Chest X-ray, PA view. Patient: 64 years old, sex M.
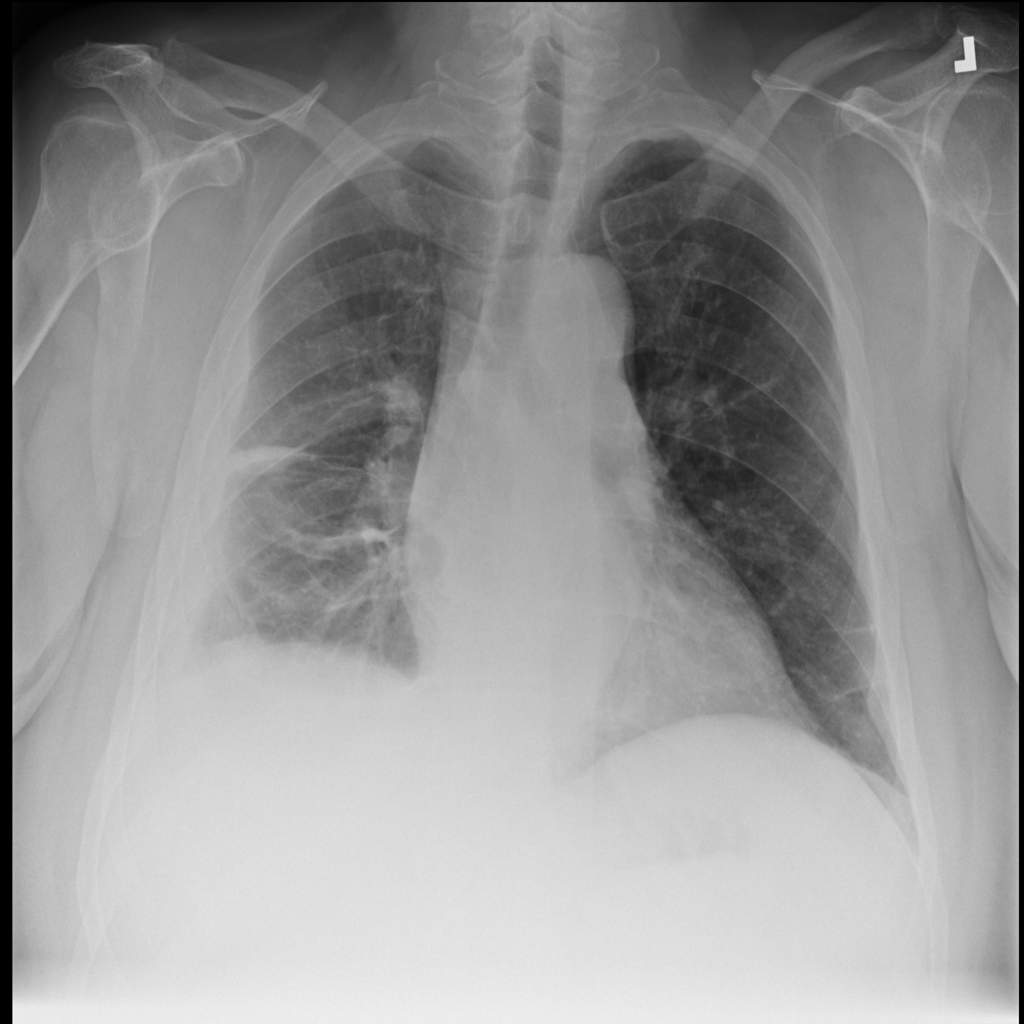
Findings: No Finding